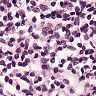
Metastatic tissue present: no